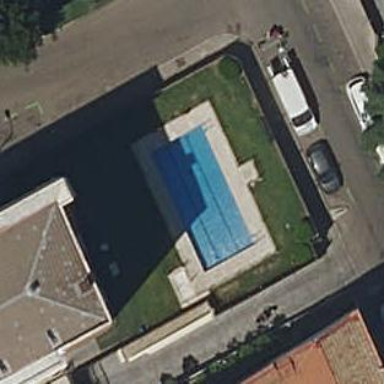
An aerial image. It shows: Outdoor swimming pool in leisure land.